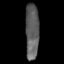
Tissue: lung
Cell type: Epithelial cells
Senescence score: 0.5681
Nuclear area (px): 760
Mean DAPI intensity: 92.387